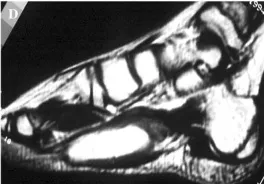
Nine-year-old girl with foreign body granuloma of the left foot. C and D: Sagittal T1- and T2-weighted images of the left foot. The mass had iso intensities on T1- and high intensities on T2-weighted images to the muscles. Foreign bodies were not identified.
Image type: radiology (mri)